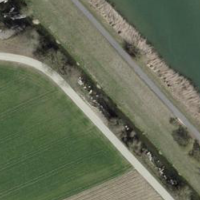
EUNIS habitat code: 52
Species observed at this site:
Phylloscopus collybita
Alcedo atthis
Erithacus rubecula
Milvus milvus
Alnus glutinosa
Fringilla coelebs
Erythranthe guttata
Passer montanus